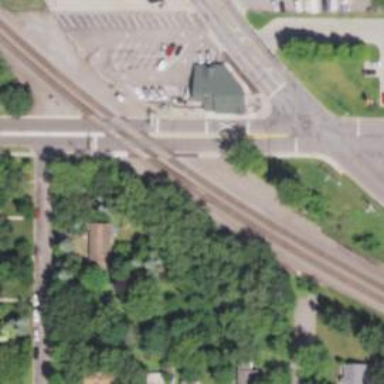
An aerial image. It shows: Railway crossing.